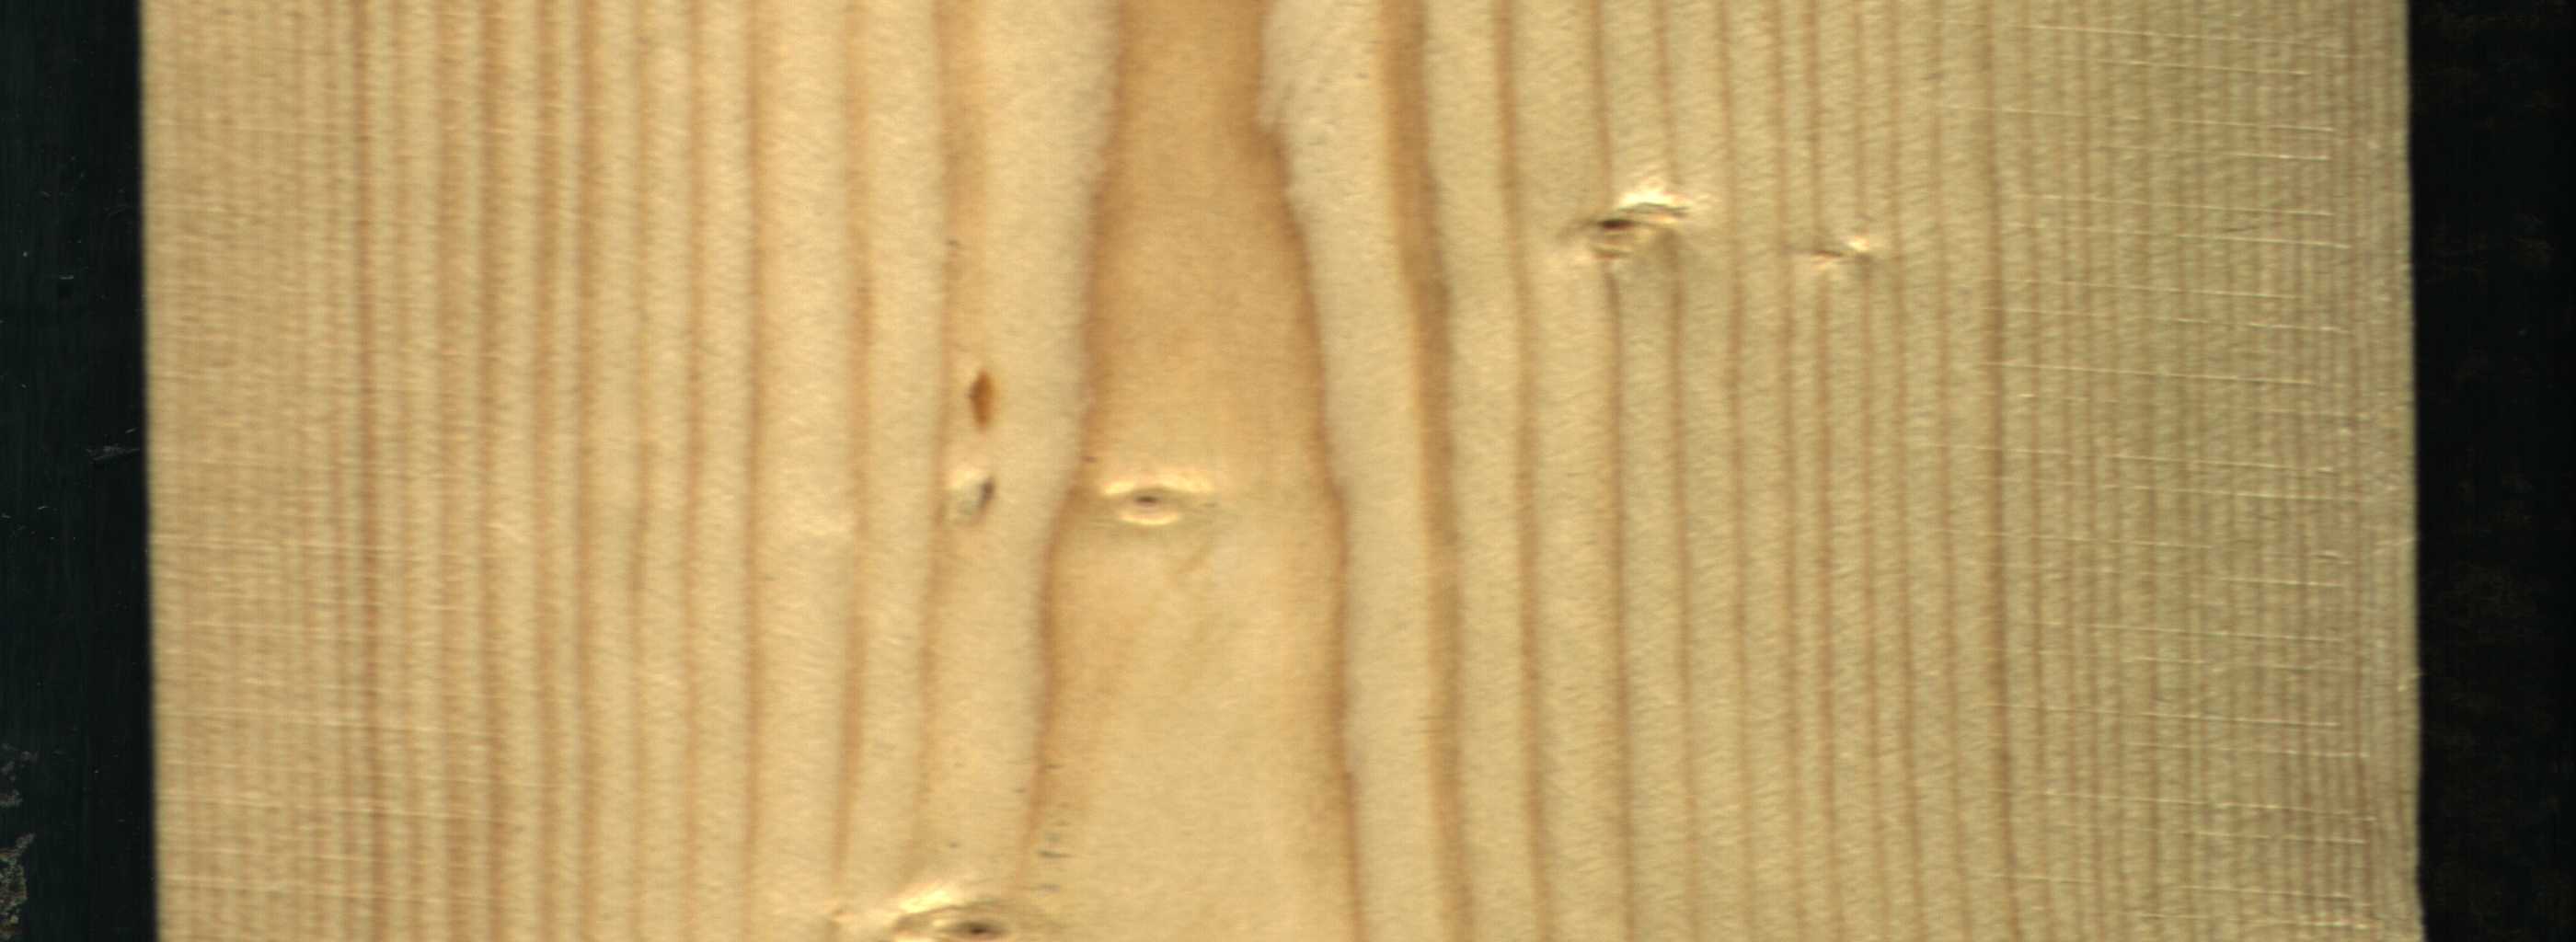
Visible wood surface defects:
Live_Knot
Live_Knot
Live_Knot